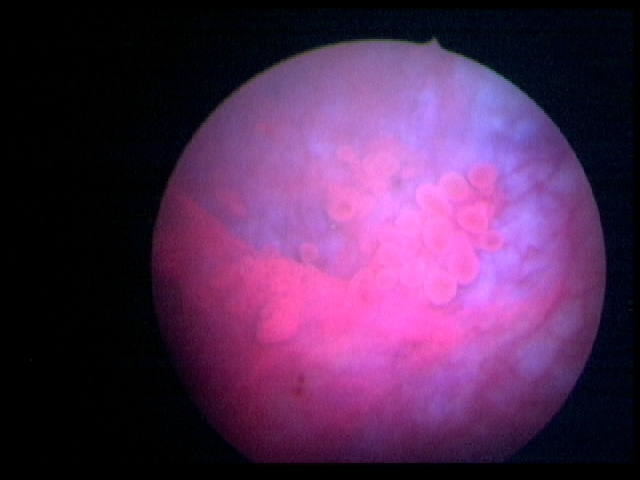
Modality: BLC
Class: Malignant
Subclass: HighGradePapillary
Lesion: L1
Stage: T1
Morphology: Papillary
Bladder cancer association: Yes